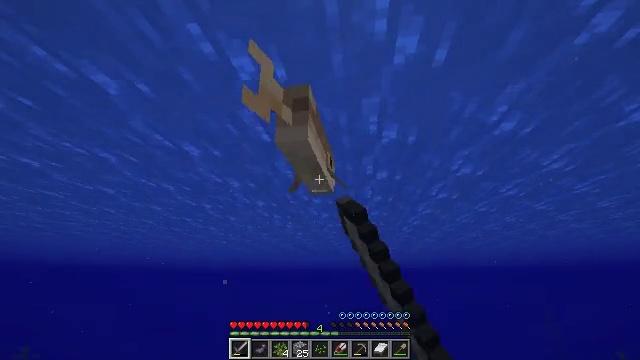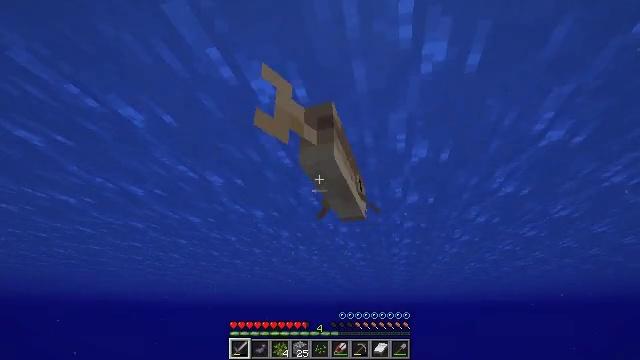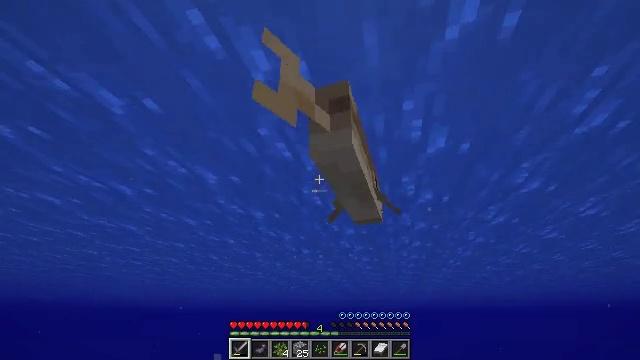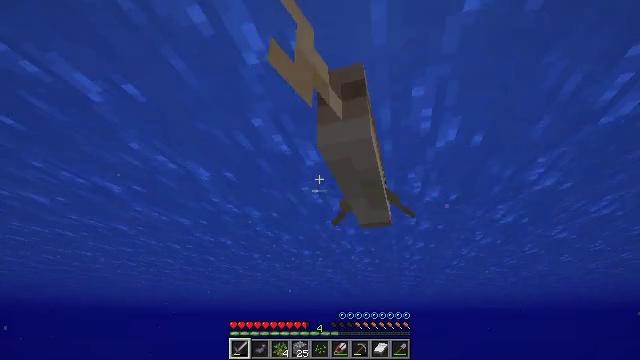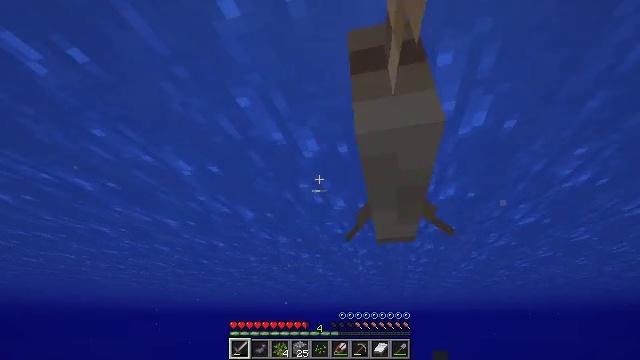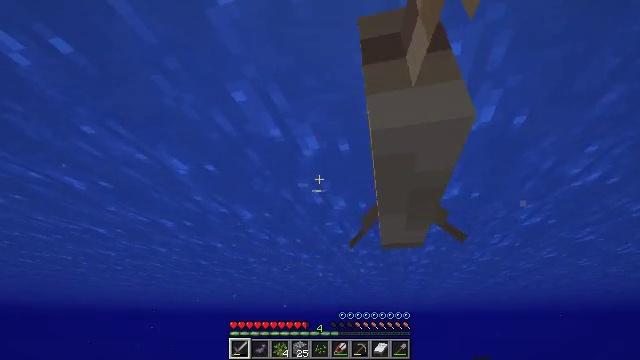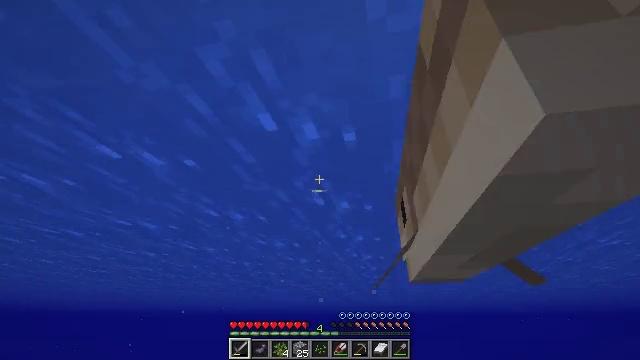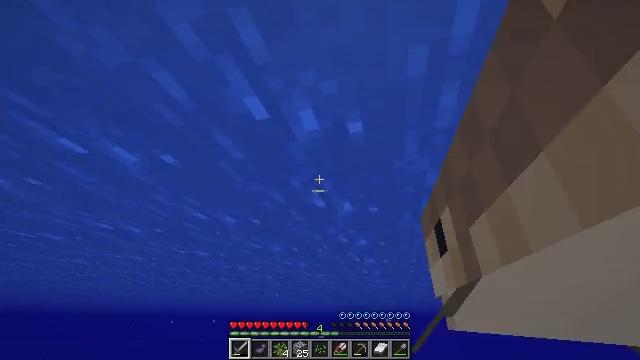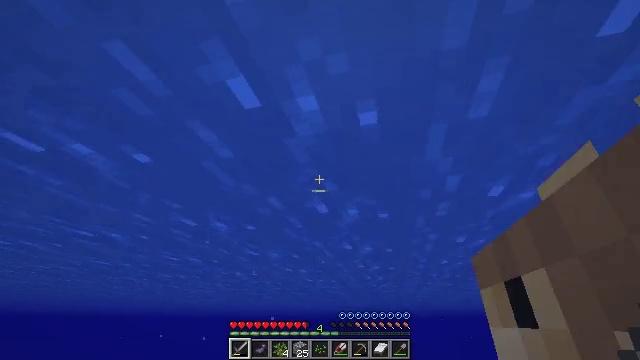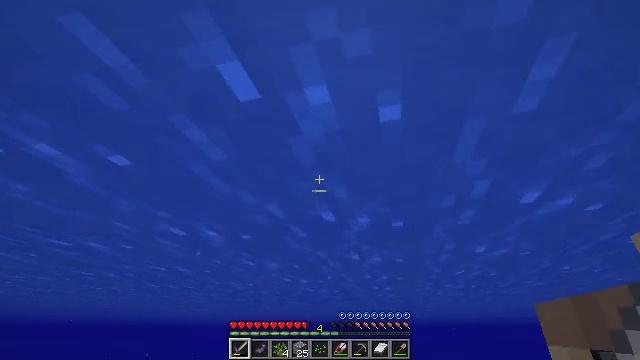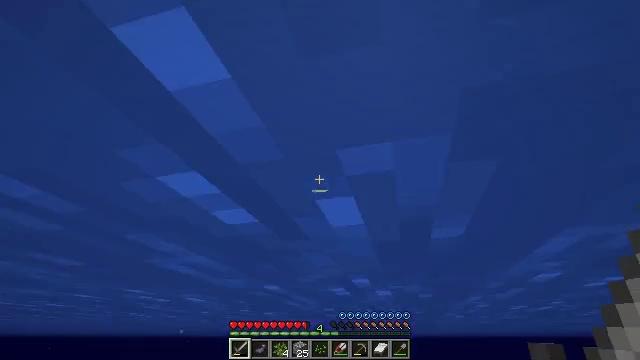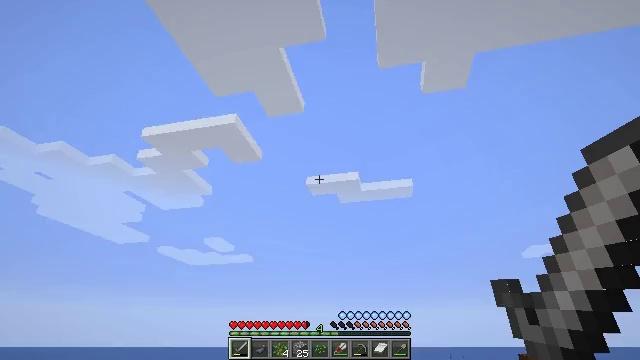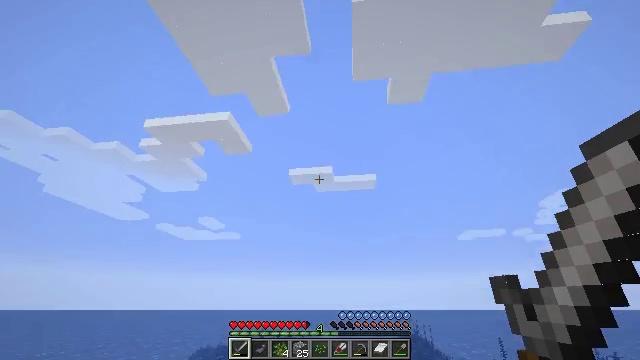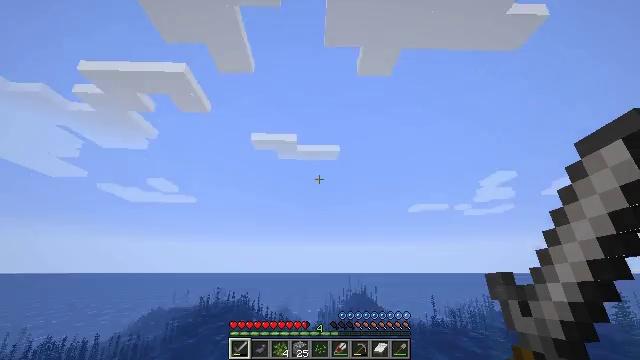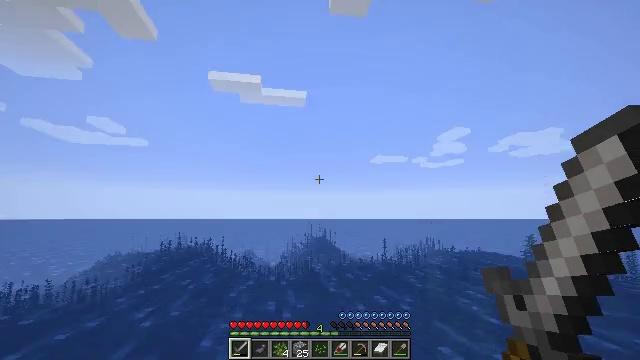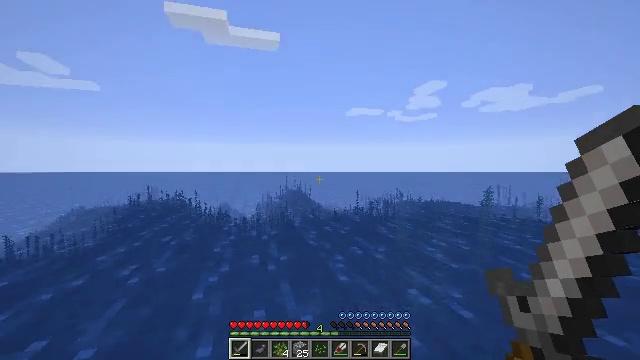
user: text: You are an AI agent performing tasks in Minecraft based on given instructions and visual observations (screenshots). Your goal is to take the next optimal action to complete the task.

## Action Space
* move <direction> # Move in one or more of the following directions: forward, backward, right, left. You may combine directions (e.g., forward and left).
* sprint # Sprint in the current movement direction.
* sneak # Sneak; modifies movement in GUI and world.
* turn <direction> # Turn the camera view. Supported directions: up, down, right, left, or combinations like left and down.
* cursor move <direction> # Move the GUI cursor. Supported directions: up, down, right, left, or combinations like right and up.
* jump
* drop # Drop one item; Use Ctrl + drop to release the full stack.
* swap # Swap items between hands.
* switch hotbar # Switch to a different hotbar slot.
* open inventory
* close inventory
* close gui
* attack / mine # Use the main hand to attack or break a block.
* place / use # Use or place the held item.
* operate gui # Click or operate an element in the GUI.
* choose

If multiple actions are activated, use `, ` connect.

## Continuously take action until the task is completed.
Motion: motion action
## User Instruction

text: Catch and defeat a cod.
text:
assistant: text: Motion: move forward, turn left and up, attack / mine
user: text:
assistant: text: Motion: move forward, attack / mine
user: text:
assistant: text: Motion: move forward, attack / mine
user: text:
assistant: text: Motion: move forward
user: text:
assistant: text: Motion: move forward
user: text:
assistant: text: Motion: move forward
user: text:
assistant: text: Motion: move forward
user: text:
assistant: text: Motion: no_op
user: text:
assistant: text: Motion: no_op
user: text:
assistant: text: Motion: no_op
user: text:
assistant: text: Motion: turn right
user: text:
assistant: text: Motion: turn right and down
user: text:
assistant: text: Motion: turn right and down
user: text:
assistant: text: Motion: turn right and down
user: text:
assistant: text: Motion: turn right and down
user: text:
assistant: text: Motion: turn right and down
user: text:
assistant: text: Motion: turn right and down
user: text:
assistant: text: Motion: turn right and down
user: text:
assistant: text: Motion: turn down
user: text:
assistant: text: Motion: turn down
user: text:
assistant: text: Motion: turn down
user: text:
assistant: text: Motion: turn down
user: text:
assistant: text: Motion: turn down
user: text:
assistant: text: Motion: turn right and down
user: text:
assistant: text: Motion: turn right and down
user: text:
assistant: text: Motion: turn down
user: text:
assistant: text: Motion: no_op
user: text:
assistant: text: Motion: no_op
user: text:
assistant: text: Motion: move forward, attack / mine
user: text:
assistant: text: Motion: move forward, attack / mine